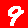
Digit: 9